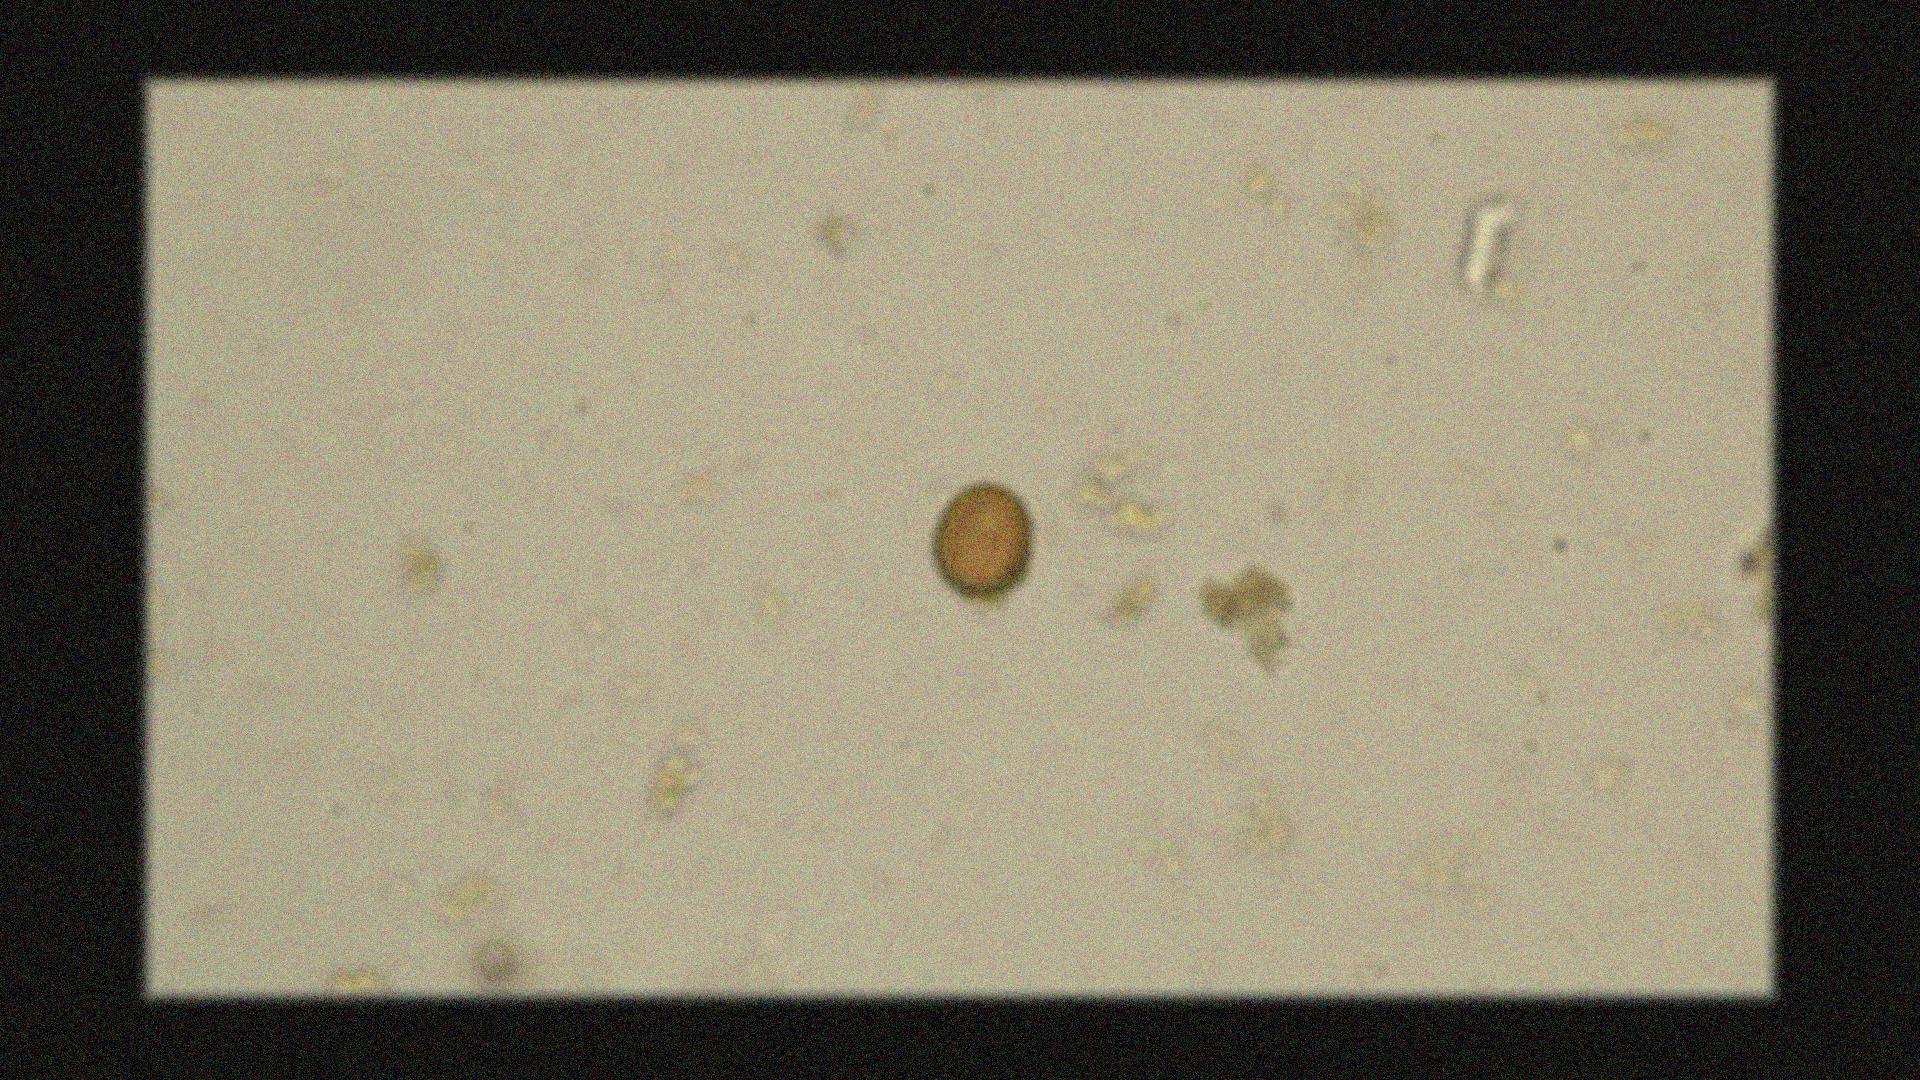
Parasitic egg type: Taenia spp. egg